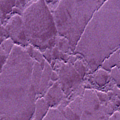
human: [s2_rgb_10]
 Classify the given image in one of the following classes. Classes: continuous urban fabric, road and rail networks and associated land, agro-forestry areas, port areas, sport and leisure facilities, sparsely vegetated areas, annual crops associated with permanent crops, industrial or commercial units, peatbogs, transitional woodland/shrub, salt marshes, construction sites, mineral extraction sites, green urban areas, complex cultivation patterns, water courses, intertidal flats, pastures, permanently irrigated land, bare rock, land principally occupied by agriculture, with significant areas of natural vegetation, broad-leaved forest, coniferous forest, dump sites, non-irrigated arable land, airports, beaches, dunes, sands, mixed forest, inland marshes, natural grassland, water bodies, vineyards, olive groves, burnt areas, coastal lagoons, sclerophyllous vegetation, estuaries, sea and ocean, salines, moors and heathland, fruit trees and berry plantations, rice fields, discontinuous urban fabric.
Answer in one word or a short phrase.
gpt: sea and ocean